Question: I receive this error durring the publishing of my game.
'''
Error creating files. dx tool failed :
UNEXPECTED TOP-LEVEL EXCEPTON: java.lang.illegalArgumentException:
already added : android/support/v7/appcomapt/R$anim;
at com.android.dx.dex.file.ClassDefsSection.add(ClassDefsSection.java.123)....
'''
(is long error)
I have included an ane for ads (AIRPUSH)
When I run that ane in new project it's working perfectlly.
What can be the problem?

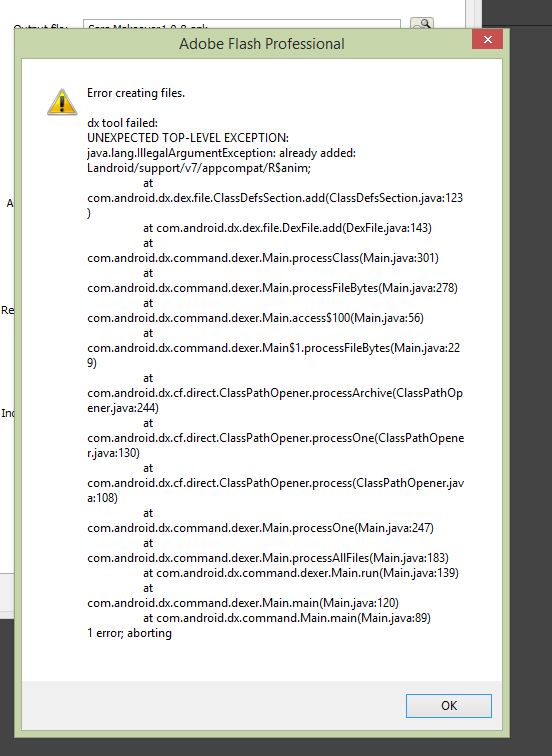
Answer: I've faced this one before.
The exception tells you that the android-support-v7 library's R class (See <URL> is being packaged twice. Which explains why it works fine with a new ANE project.
Please check if you have them included inside your ANE's as a '<packagedResource>' (If so remove it from here)
Check if it is being added from inside one of your other ANEs.